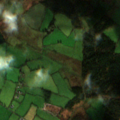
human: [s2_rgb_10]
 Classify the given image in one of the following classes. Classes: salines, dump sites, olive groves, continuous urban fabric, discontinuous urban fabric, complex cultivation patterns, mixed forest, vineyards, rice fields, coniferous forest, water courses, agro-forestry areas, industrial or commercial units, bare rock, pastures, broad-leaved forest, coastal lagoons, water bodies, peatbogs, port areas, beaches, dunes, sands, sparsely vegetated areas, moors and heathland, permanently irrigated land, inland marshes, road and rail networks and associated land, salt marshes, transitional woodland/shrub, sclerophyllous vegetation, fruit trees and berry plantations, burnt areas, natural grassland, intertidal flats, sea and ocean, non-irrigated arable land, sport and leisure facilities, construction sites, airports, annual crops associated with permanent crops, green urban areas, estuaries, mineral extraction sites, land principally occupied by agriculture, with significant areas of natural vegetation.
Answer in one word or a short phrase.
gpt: pastures, land principally occupied by agriculture, with significant areas of natural vegetation, coniferous forest, transitional woodland/shrub